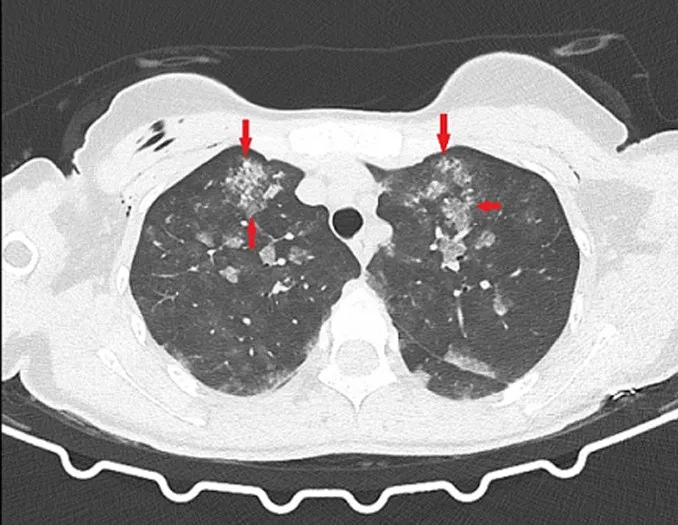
ground-glass opacities and consolidations in the apex part of bilateral lungs.
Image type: radiology (ct)